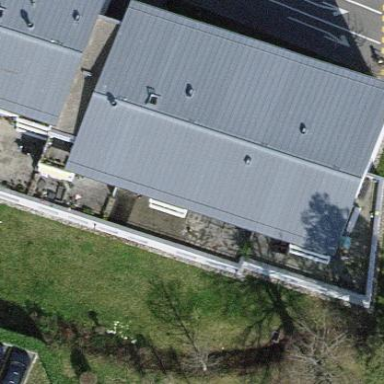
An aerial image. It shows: Apartment building with flat roof.